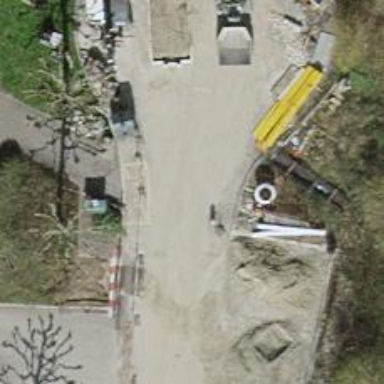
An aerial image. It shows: Bollard barrier.